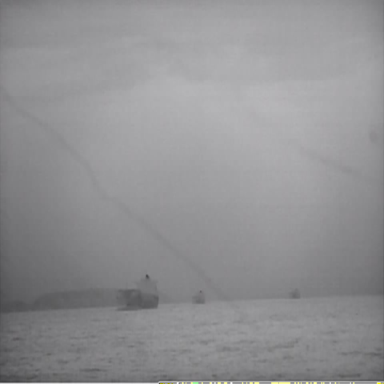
There are three liners in the infrared image.